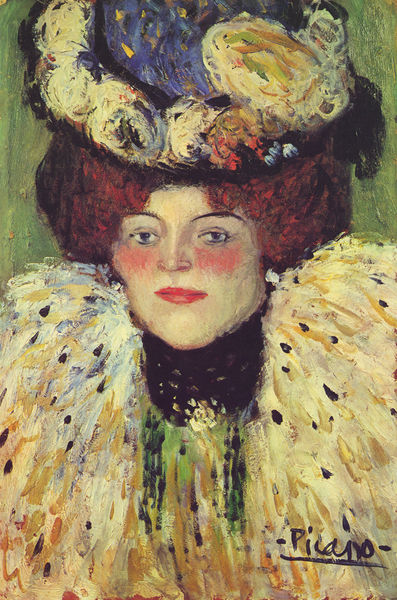
Titel: Frauenkopf
Künstler: Pablo Ruiz Picasso
Standort: Barcelona
Institution: Privatsammlung
Schlagwörter: blau, dunkel, feder, weiß, gelb, grün, frau, haar, hell, hut, licht, mund, nase, schmuck, schwarz, rot, schal, augen, federn, kleidung, mensch, pelz, bildnis, hals, portrait, porträt, signatur, haare, brosche, lippen, rouge, schminke, wangen, backen, halstuch, strauss, halskette, picasso, unterstrichen